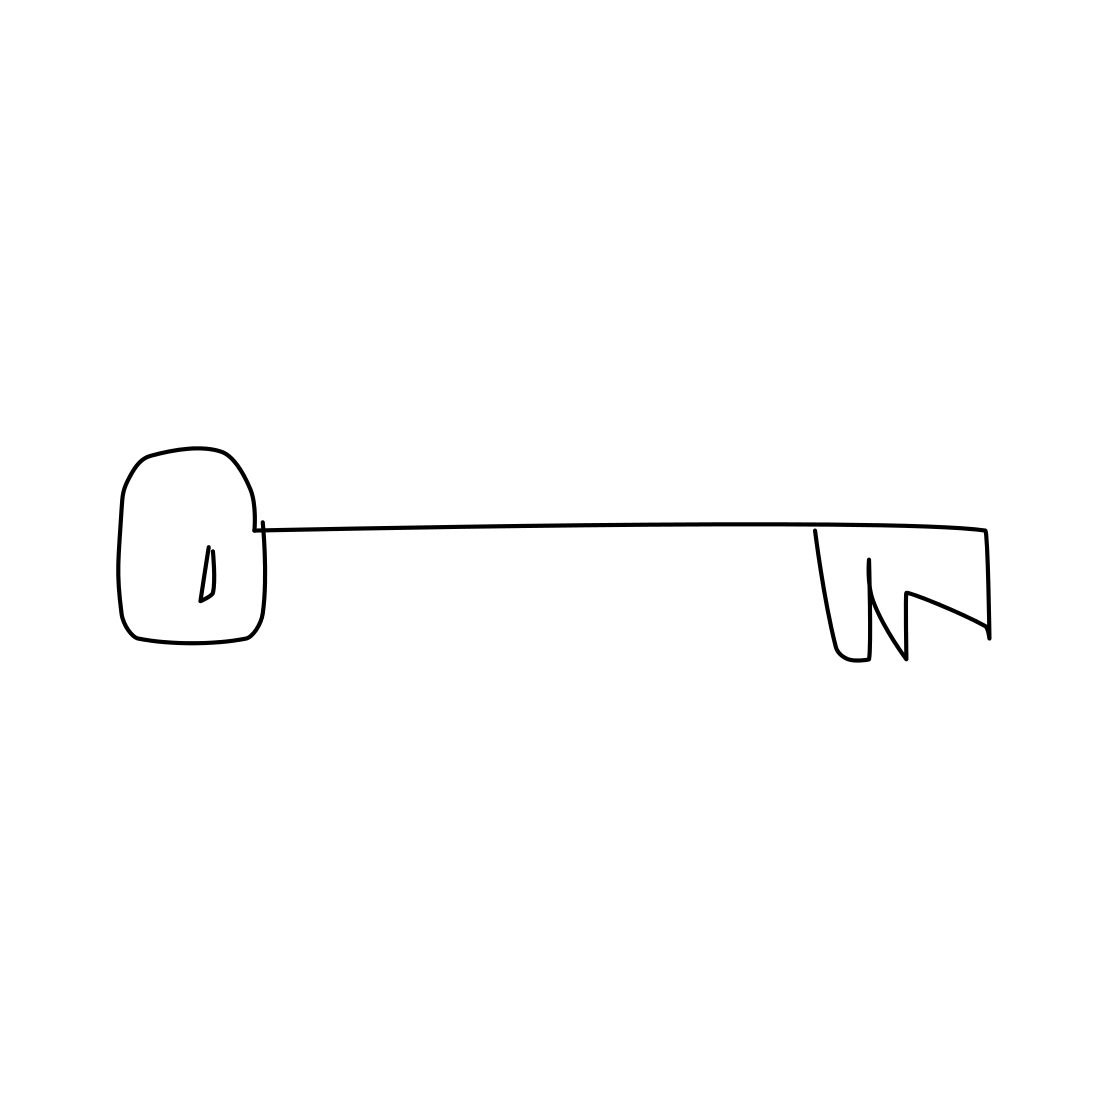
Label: key